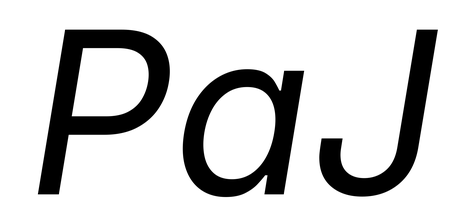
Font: Inter-Italic_Italic